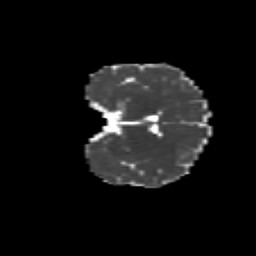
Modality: MD
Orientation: coronal
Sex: female
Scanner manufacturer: siemens
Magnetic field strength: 3 T
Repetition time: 5 s
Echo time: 0.071 s